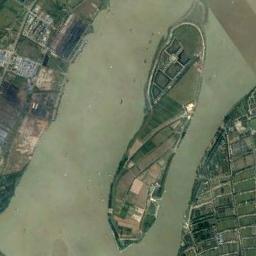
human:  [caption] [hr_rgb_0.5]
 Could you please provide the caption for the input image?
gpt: A shuttle-shaped island surrounded by seawater between the two banks  The island is a green and yellow-brown field .

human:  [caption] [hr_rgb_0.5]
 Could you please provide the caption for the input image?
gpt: There is much vegetation on the island .

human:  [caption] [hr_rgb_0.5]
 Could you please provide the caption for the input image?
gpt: The central island has some farmland and the color of the river is yellow .

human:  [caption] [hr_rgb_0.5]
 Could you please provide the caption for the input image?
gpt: Many trees are on the island .

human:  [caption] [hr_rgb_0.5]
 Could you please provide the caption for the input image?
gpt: There are some farmlands on the island in the middle of a river .